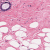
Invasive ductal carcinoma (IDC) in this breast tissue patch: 0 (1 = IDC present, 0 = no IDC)